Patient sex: M
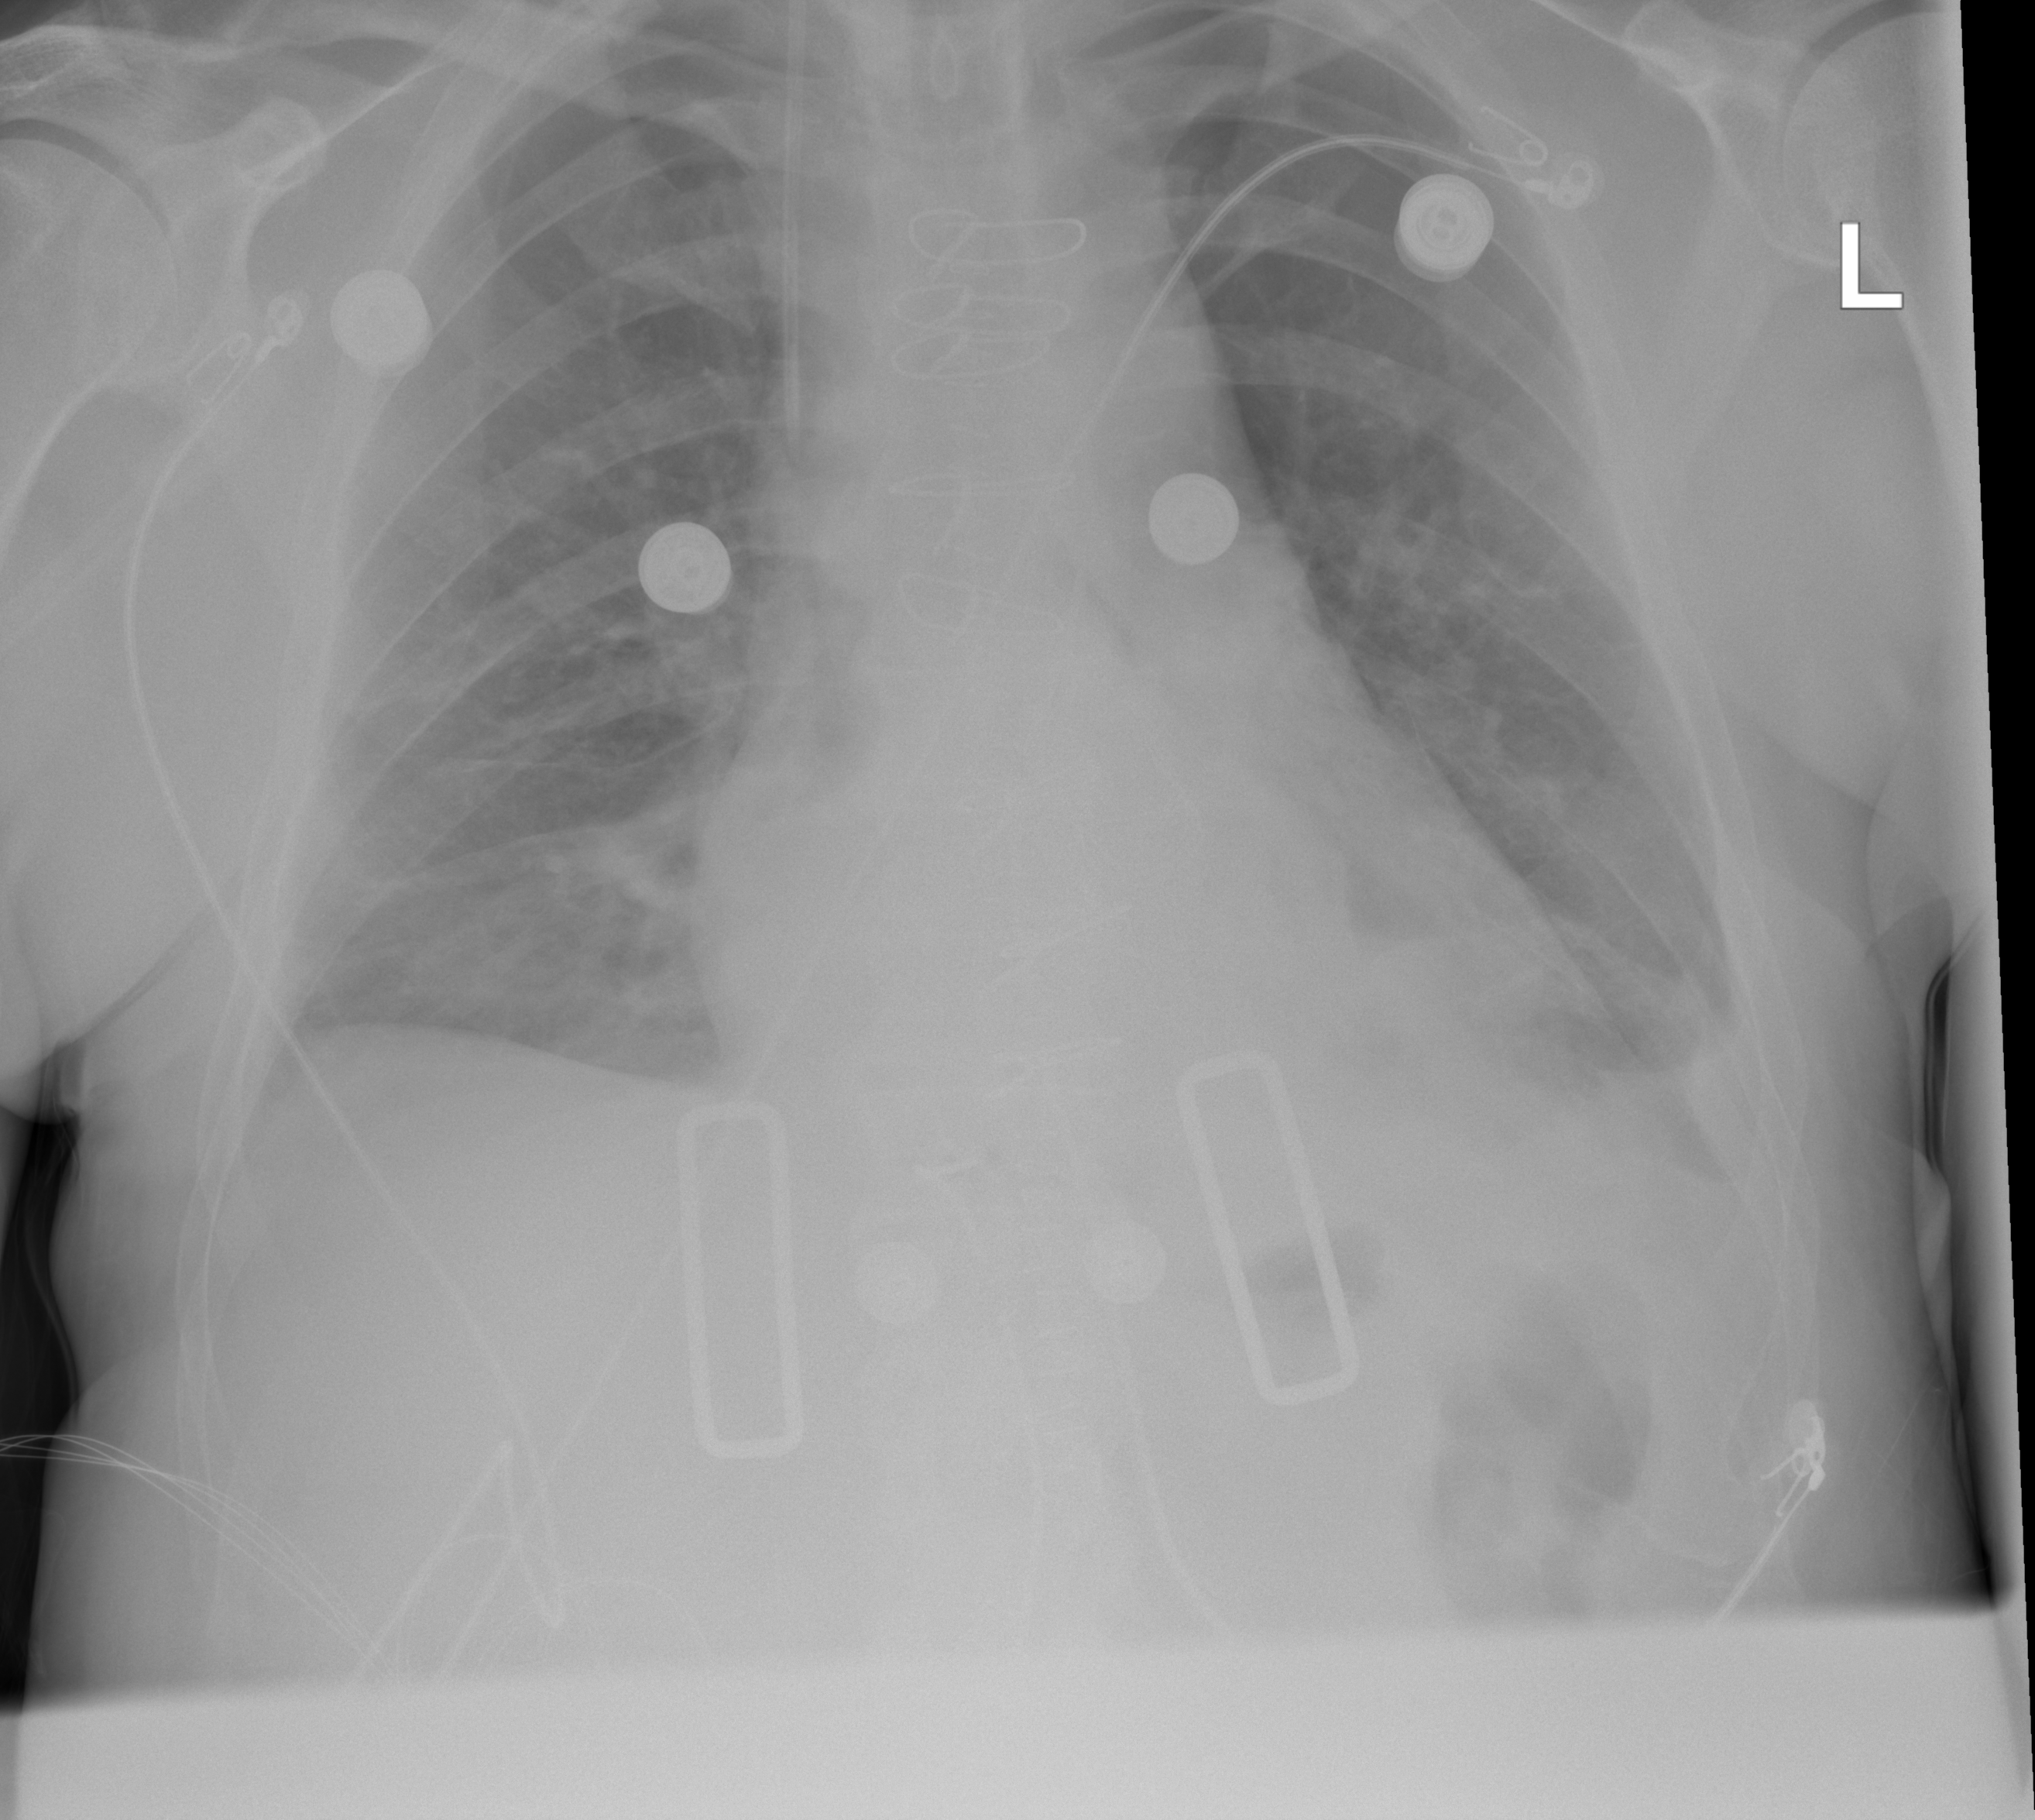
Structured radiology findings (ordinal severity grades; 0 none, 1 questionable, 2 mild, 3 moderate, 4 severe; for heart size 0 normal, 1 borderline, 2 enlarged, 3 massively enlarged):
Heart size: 0
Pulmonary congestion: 2
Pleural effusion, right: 1
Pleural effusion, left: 2
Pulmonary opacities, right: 2
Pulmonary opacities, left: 2
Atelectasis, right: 2
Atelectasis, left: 2